Для транспортировки однородной балки массой $m$ и длиной $l$ по ровному горизонтальному снегу используют пару салазок, как показано на рисунке. Балка также находится в горизонтальном положении. Верхние концы салазок $A$ прикреплены к концам балки, а нижние $B$ находятся в контакте со снегом. На передние салазки действует горизонтальная сила $F$, приложенная на высоте $h$ от поверхности снега. Коэффициенты трения скольжения между передними и задними салазками и снегом равны $\mu_1$ и $\mu_2$ соответственно. Площадь контакта салазок и снега малой, массой салазок можно пренебречь.
Найдите, чему должна быть равна сила $F$, чтобы салазки двигались по снегу с постоянной скоростью, и какому условию должна соответствовать высота $h$, чтобы задние салазки не отрывались от снега.
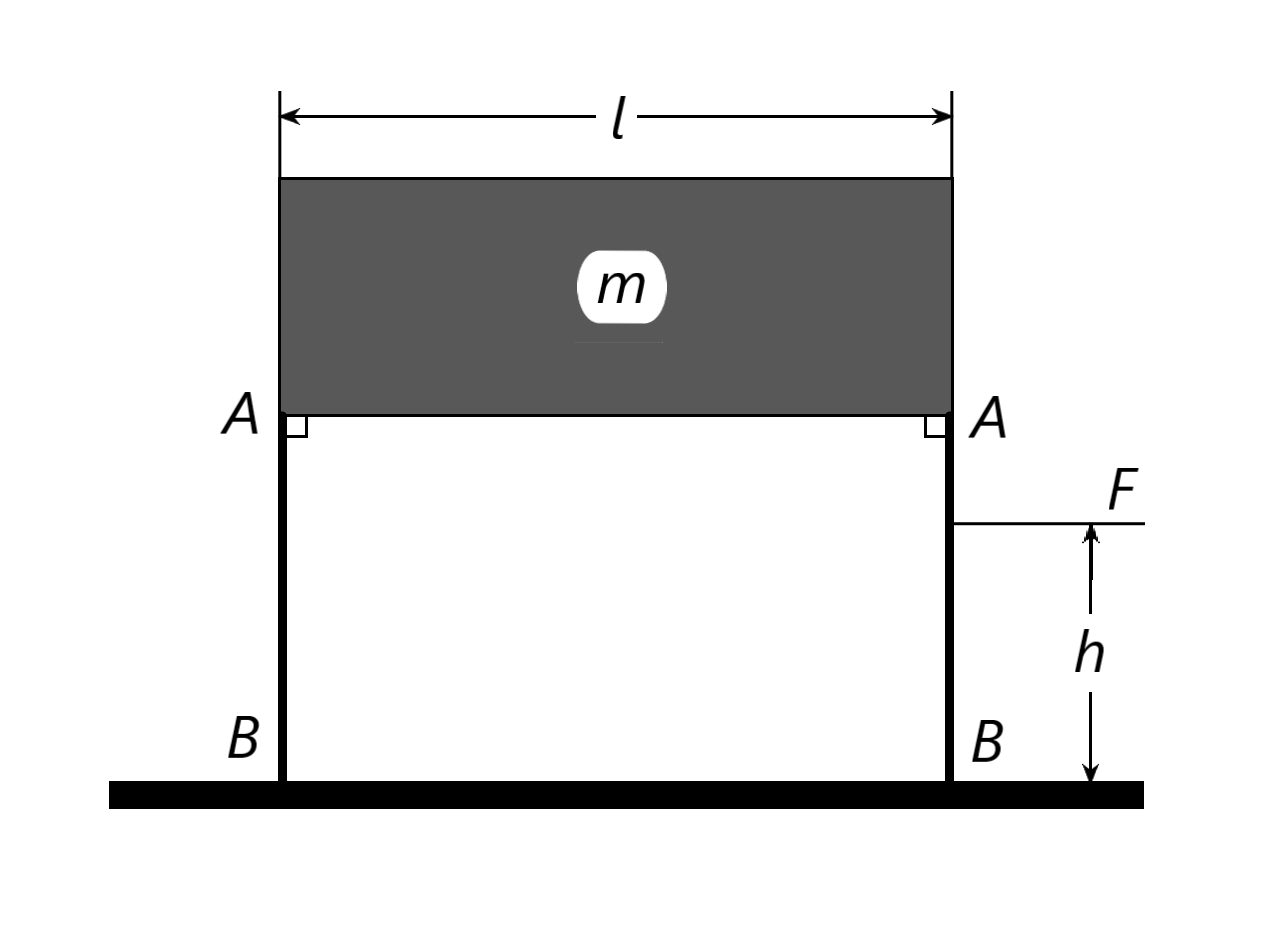
Ответ: \[F=\frac{1}{2}\frac{l\left(\mu_1+\mu_2\right)}{l-\left(\mu_1-\mu_2\right)h}mg,~h\leq\frac{1}{2\mu_1}.\]
Темы:
T, Механика, Динамика, Статика, Китайские